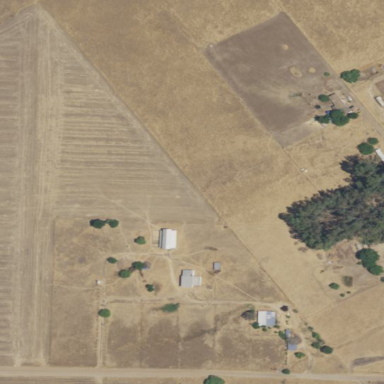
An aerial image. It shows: Farm.